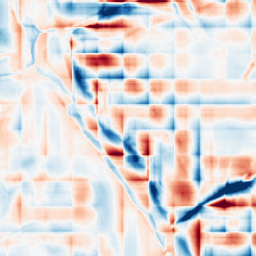
Category: wavelet
Decomposition family: wavelet_dwt
Decomposition parameters: wavelet: db2
level: 5
Upsampling method: cubic_mitchell
Upsampling parameters: scale: 2
Upsampling scale: 2